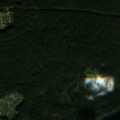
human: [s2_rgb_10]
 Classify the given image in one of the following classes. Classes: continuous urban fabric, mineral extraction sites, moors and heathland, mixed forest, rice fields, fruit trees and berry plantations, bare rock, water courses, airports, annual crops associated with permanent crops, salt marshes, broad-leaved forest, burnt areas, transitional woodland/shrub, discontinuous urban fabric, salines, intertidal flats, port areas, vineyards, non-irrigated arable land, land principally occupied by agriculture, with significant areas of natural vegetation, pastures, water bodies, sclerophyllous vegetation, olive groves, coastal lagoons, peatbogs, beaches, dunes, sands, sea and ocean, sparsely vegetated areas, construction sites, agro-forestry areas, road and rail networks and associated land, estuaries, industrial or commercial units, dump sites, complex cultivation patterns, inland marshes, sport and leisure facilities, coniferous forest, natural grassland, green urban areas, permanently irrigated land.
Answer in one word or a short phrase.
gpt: discontinuous urban fabric, coniferous forest, water bodies